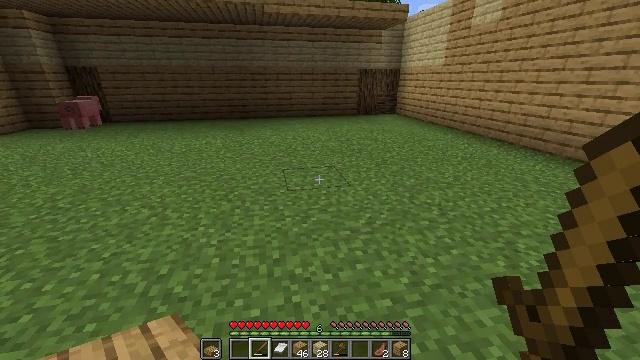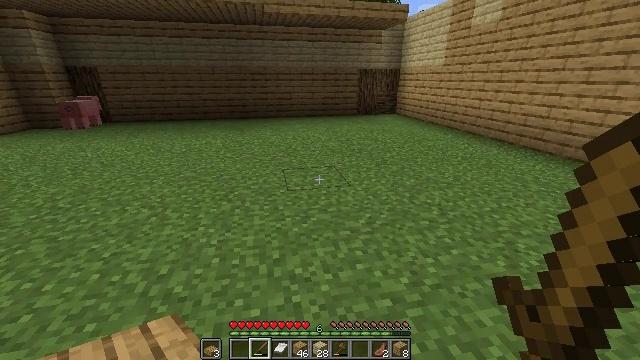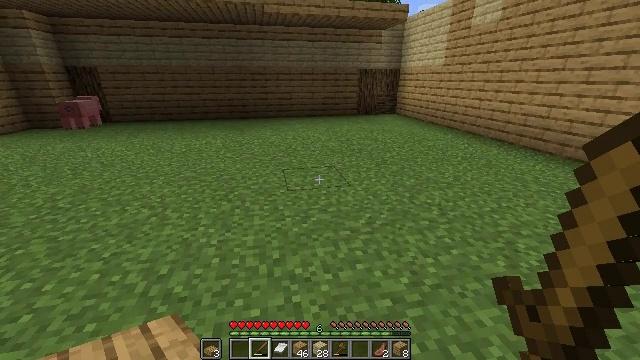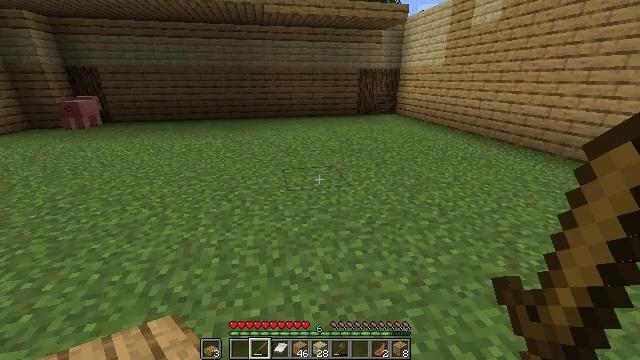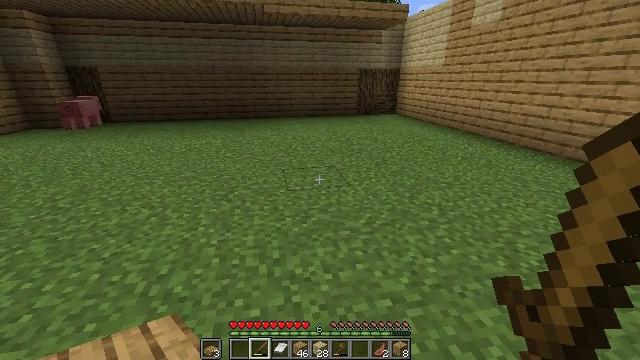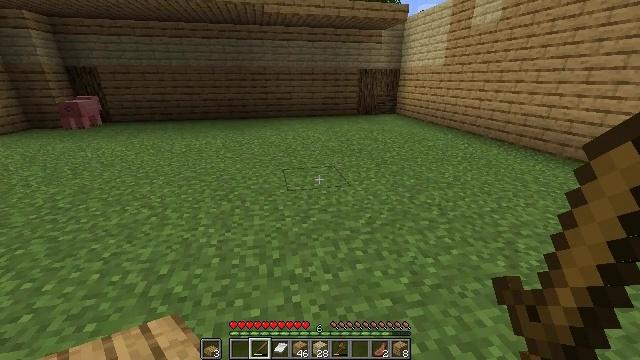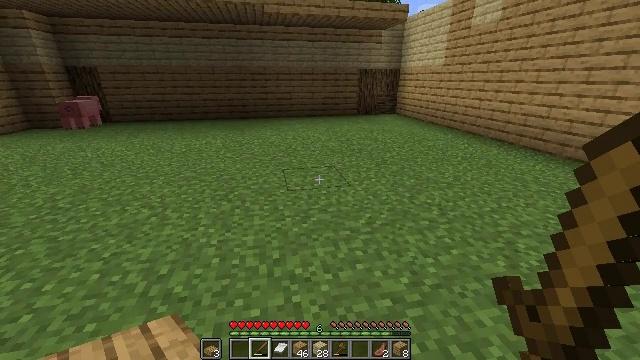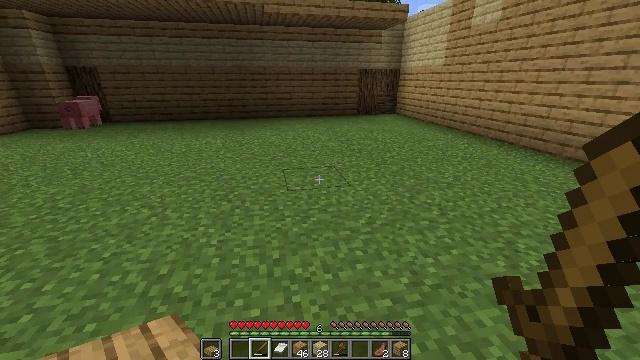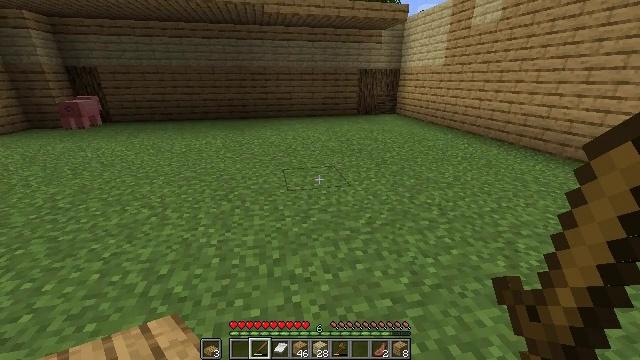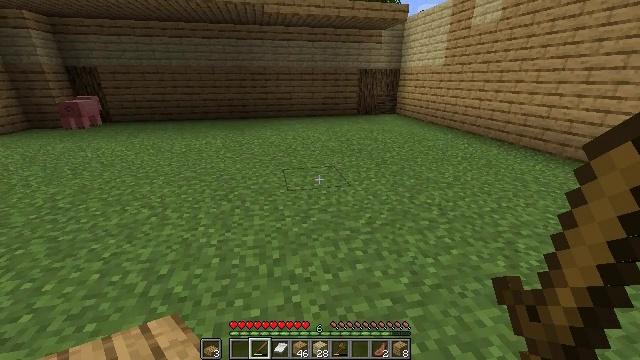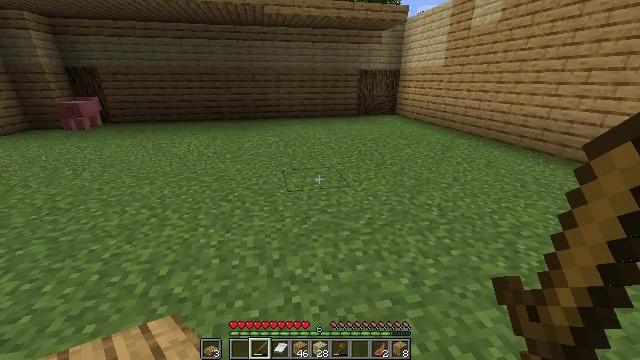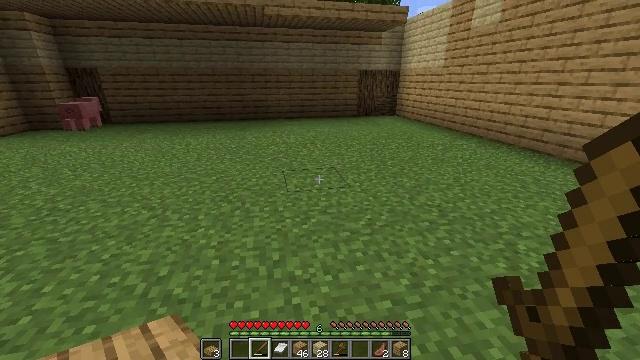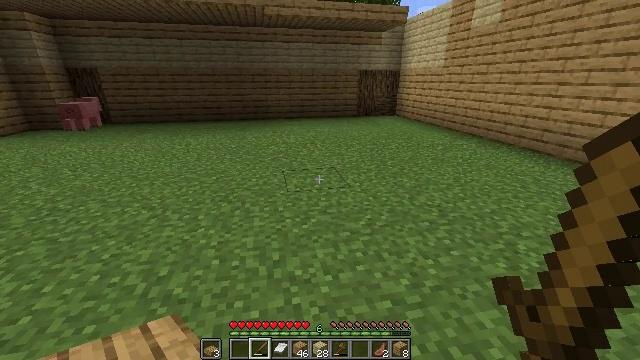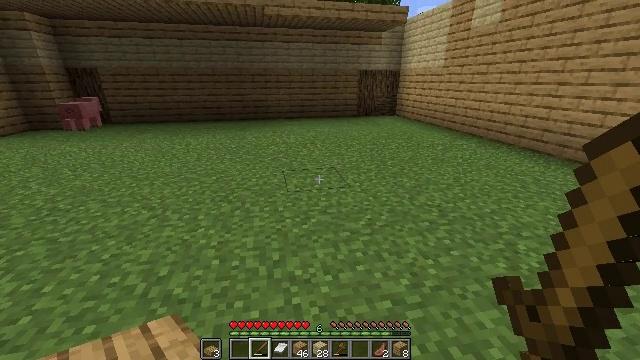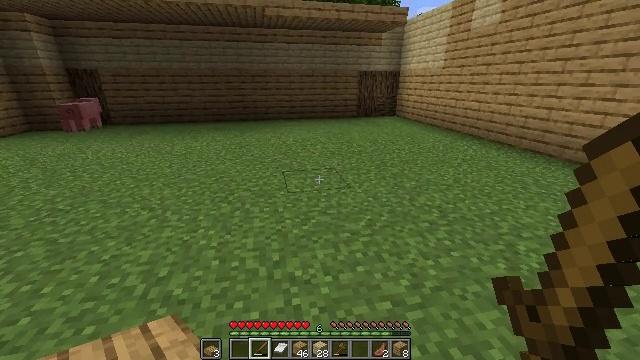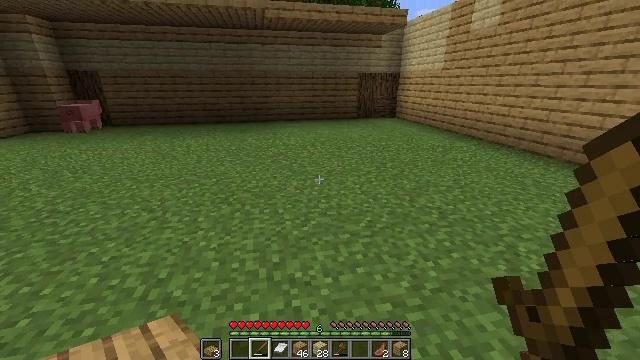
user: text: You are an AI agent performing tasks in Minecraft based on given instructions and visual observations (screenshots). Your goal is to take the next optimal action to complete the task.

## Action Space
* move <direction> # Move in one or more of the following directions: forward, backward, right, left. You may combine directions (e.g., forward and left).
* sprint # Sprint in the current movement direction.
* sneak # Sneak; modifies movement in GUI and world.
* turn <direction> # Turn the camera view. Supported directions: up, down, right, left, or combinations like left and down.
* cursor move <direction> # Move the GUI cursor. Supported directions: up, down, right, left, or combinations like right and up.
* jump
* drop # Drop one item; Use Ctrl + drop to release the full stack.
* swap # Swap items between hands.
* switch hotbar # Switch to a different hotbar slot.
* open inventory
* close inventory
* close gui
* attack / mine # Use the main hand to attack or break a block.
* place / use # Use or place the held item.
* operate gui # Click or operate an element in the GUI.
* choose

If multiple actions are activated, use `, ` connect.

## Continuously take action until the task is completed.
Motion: motion action
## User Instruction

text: Drop a wooden sword.
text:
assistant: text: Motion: no_op
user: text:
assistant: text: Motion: no_op
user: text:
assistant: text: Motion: no_op
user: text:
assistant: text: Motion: no_op
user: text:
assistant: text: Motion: no_op
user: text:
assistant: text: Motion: no_op
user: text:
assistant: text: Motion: no_op
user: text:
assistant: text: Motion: no_op
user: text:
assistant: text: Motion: no_op
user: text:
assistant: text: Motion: no_op
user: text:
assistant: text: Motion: no_op
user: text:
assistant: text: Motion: no_op
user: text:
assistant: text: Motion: no_op
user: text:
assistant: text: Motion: no_op
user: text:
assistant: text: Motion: no_op
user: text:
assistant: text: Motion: no_op
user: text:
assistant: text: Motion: no_op
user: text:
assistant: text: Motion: no_op
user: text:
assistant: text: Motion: no_op
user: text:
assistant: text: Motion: no_op
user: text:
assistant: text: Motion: no_op
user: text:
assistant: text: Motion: no_op
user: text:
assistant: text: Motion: no_op
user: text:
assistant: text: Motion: no_op
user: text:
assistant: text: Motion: no_op
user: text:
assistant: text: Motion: no_op
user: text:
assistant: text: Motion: no_op
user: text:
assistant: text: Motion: no_op
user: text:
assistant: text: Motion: no_op
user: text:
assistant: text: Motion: no_op